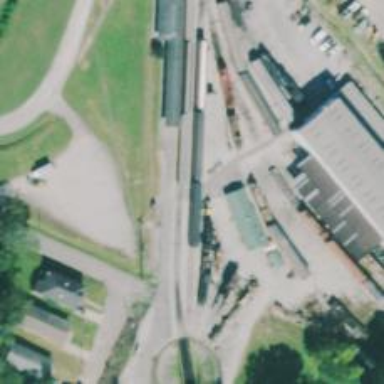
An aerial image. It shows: Railway crossing.